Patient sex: M
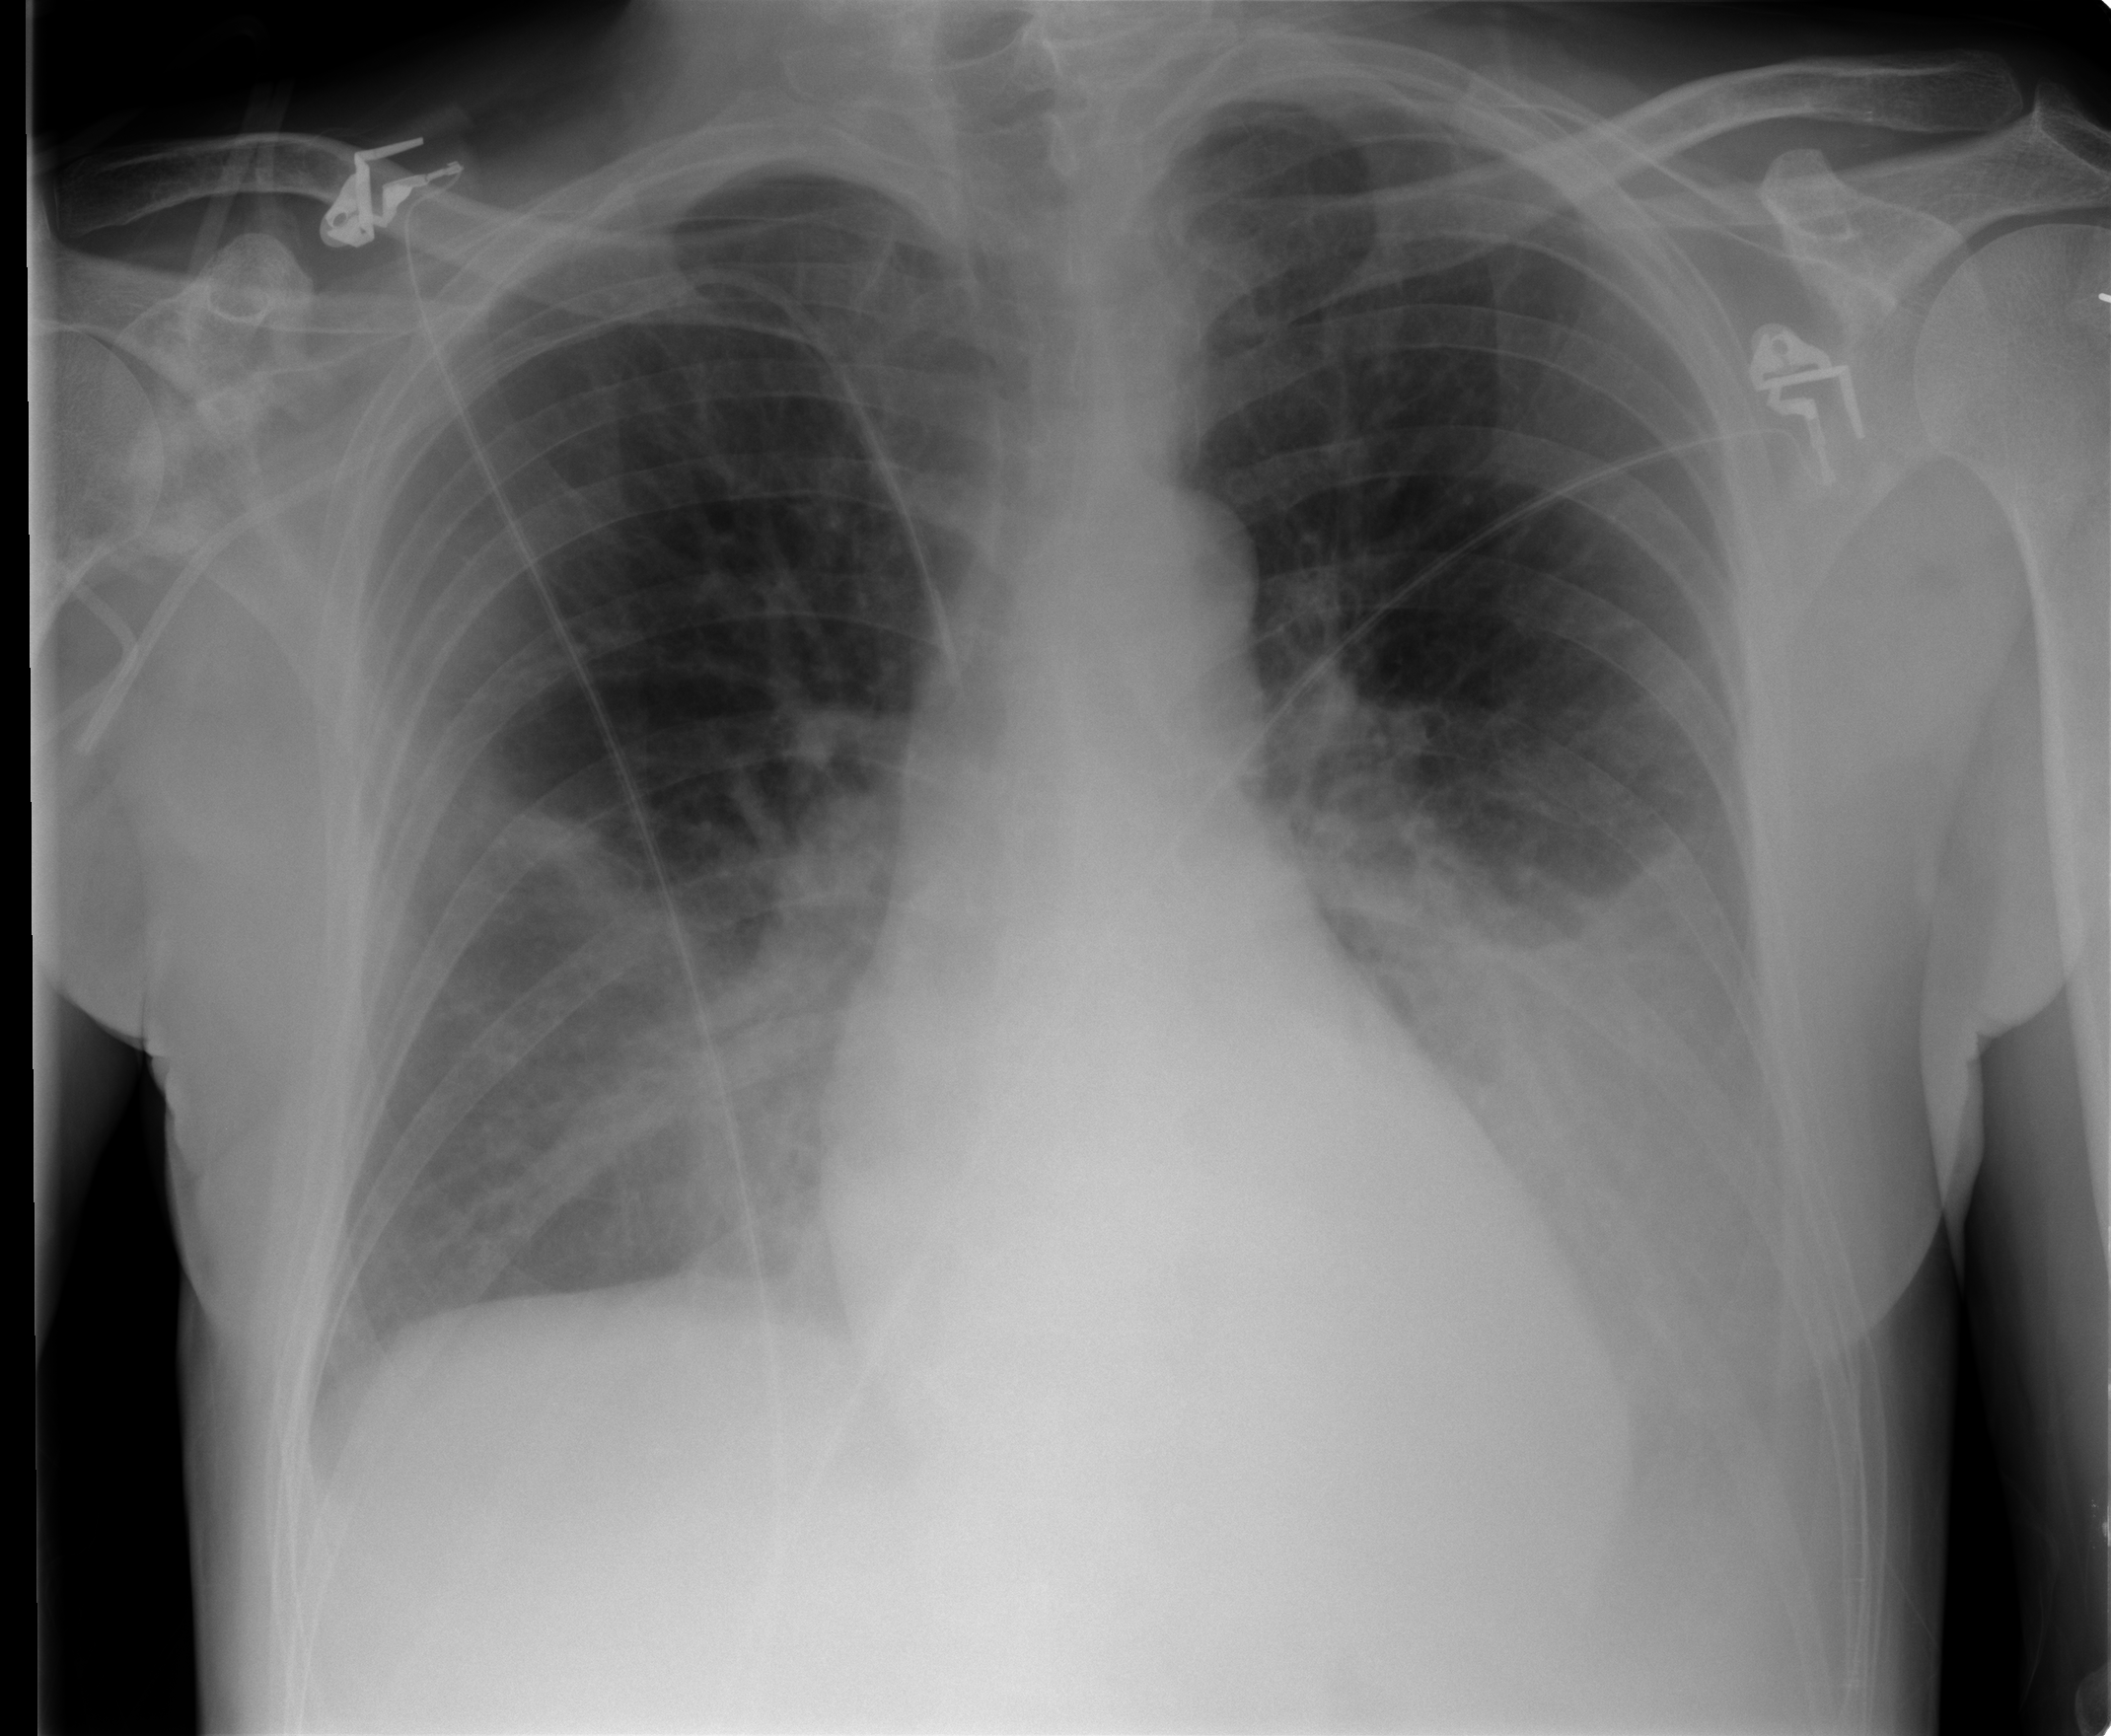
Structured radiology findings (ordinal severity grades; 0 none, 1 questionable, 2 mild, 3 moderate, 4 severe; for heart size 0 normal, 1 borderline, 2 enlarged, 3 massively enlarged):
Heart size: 1
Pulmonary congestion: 1
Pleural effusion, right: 1
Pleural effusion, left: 3
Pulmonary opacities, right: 1
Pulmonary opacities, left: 0
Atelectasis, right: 2
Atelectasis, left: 2